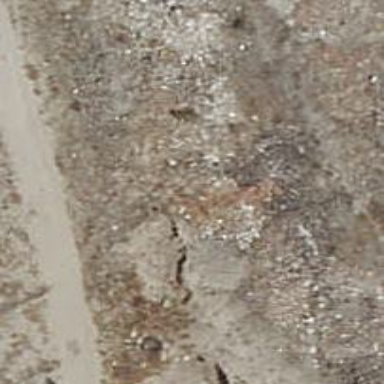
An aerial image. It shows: Dirt track road.